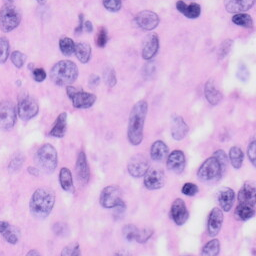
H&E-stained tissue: Skin